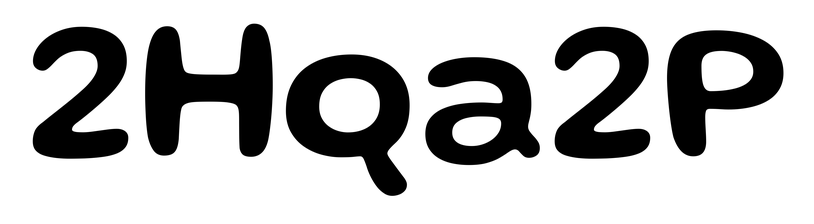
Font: Gluten_Medium